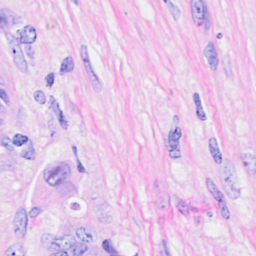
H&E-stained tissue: Breast